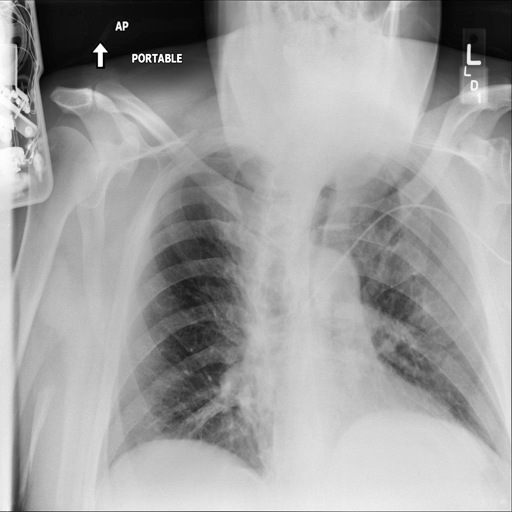
Finding: NORMAL